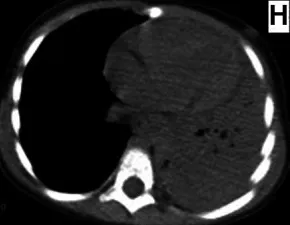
Consolidation of the left lung with a small amount of pleural effusion (mediastinal window).
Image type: radiology (ct)